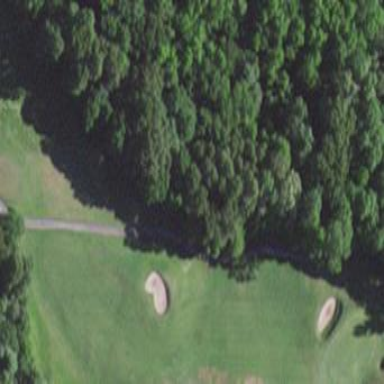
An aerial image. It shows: Golf fairway surrounded by grass.